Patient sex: M
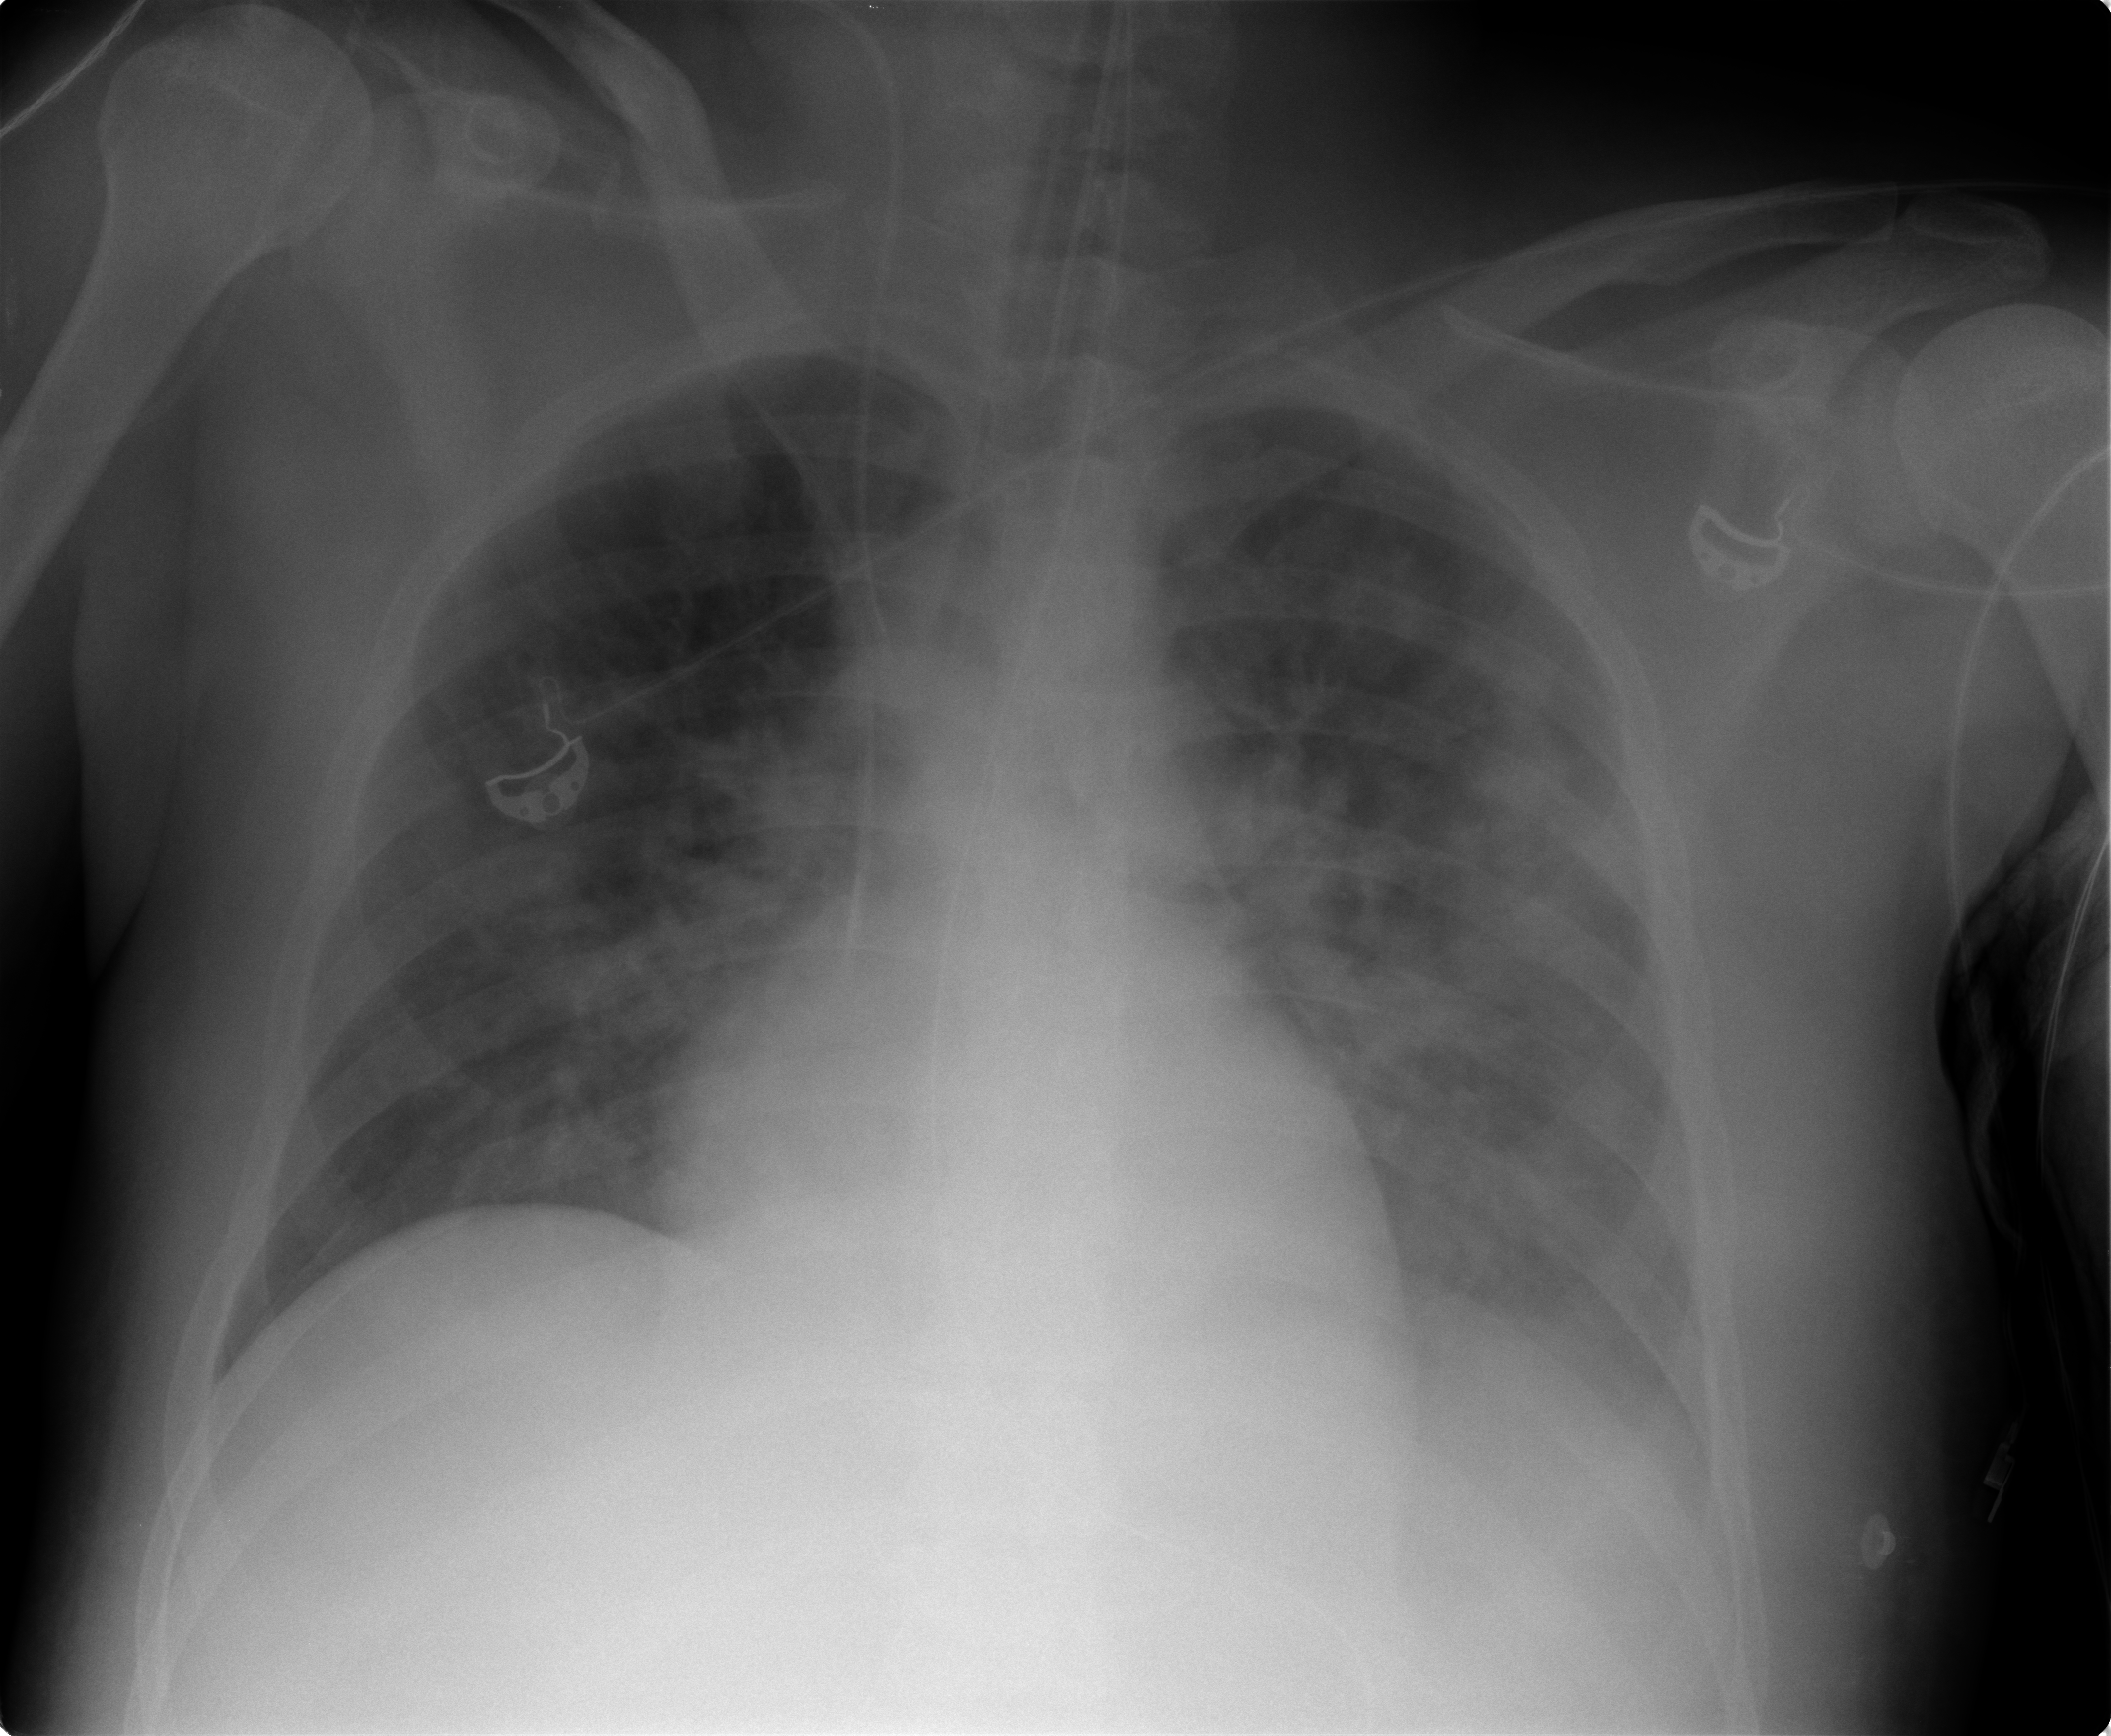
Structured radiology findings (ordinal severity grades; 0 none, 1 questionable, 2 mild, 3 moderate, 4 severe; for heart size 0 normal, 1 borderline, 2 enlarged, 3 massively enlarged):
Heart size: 0
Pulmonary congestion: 2
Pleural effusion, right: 0
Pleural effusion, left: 2
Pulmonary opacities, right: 0
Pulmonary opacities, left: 2
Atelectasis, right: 2
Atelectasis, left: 2